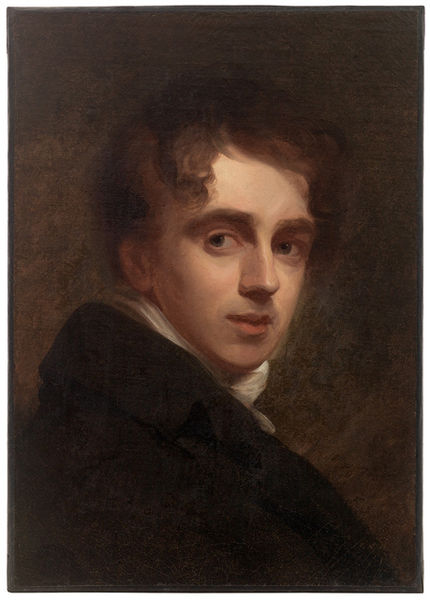
Titel: Self-Portrait
Künstler: Thomas Sully
Standort: Amherst (Massachusetts, USA)
Institution: Mead Art Museum, Amherst College
Schlagwörter: oil, white, black, collar, dark, face, hair, nose, old, painting, portrait, picture, brown, profile, man, background, ear, head, young, boy, child, eyes, male, suit, young man, light, side, bust, look, shadow, brow, chin, coat, fur, mouth, scarf, cravat, curls, jacket, youth, tie, victorian, person, human, brown hair, pose, shoulder, artist, back, dull, eye, lips, pale, cheek, eyebrows, clothing, forehead, shirt, mantel, white collar, kragen, sombre, overcoat, halbprofil, halstuch, curly hair, black suit, brows, curly, lawyer, arched, georgian, green eyes, brown eyes, shadowy, curious, 19 century, ascot, jung, looking sideways, black coat, augenbrauen, white scarf, dark background, xix century, scheitel, wuschelkopf, penetrating, heavy brows, white brown, aubrun, side eye, over the shoulder